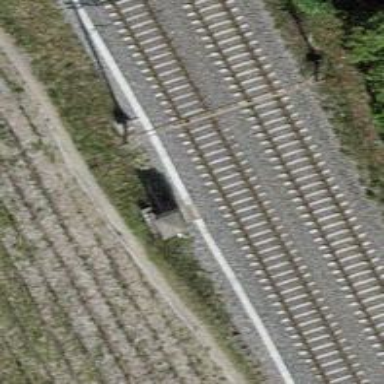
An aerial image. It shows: Single-track railway with electrified contact lines.